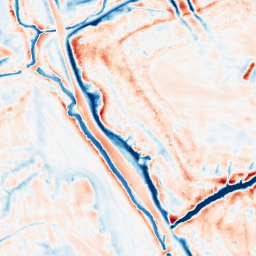
Category: edge_preserving
Decomposition family: bilateral
Decomposition parameters: d: 21
sigma_color: 100
sigma_space: 75
Upsampling method: lanczos
Upsampling parameters: scale: 2
Upsampling scale: 2